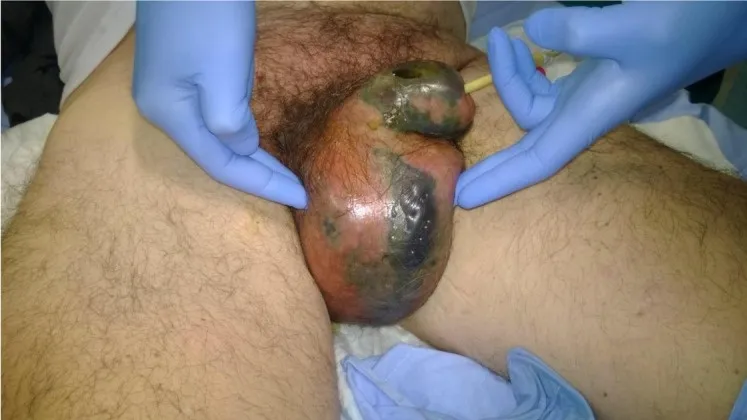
The physical examination was notable for necrotic-appearing tissue in the entire penis and scrotum, with areas of induration and crepitus.
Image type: medical_photograph (other_medical_photograph)